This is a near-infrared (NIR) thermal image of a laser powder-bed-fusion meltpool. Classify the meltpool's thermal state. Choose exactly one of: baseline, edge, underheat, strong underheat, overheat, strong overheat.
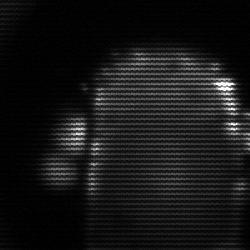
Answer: baseline